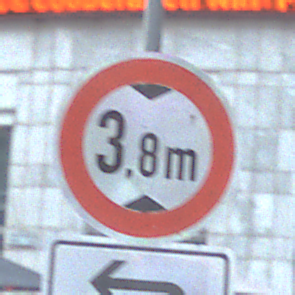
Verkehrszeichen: TatsaechlicheHoehe
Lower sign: RichtungsangabeDurchPfeile2
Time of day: MorningAfternoon
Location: Outdoor (Urban)
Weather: PartlyCloudy
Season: NotSpecified
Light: Natural